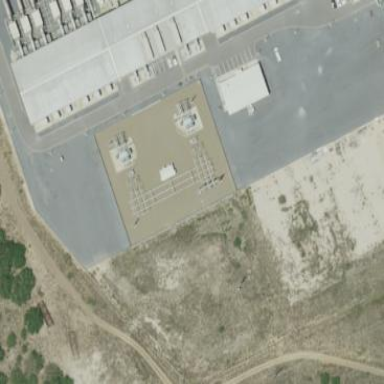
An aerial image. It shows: Power substation with transmission level designation. It is enclosed by fence.